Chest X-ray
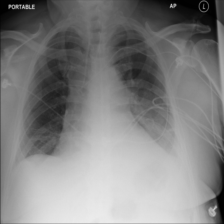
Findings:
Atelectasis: positive
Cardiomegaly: negative
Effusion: positive
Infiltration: negative
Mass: negative
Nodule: negative
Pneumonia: negative
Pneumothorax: negative
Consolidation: negative
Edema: negative
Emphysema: negative
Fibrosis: negative
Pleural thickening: negative
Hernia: negative